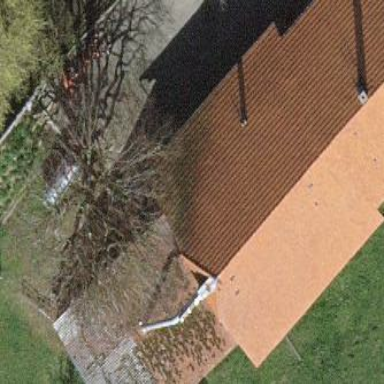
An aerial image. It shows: Building with half-hipped red roof and brown exterior.